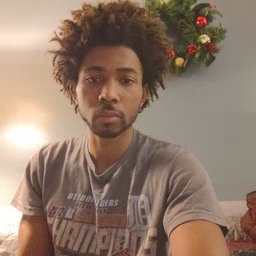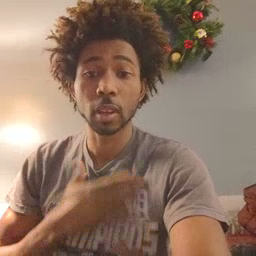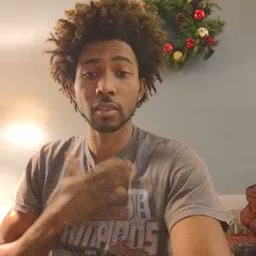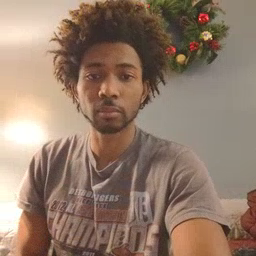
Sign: happy